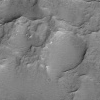
Atmospheric dust classification: not_dusty